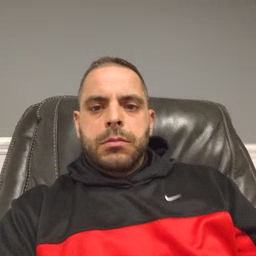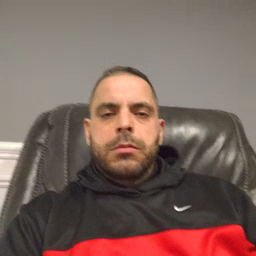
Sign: like